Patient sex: F
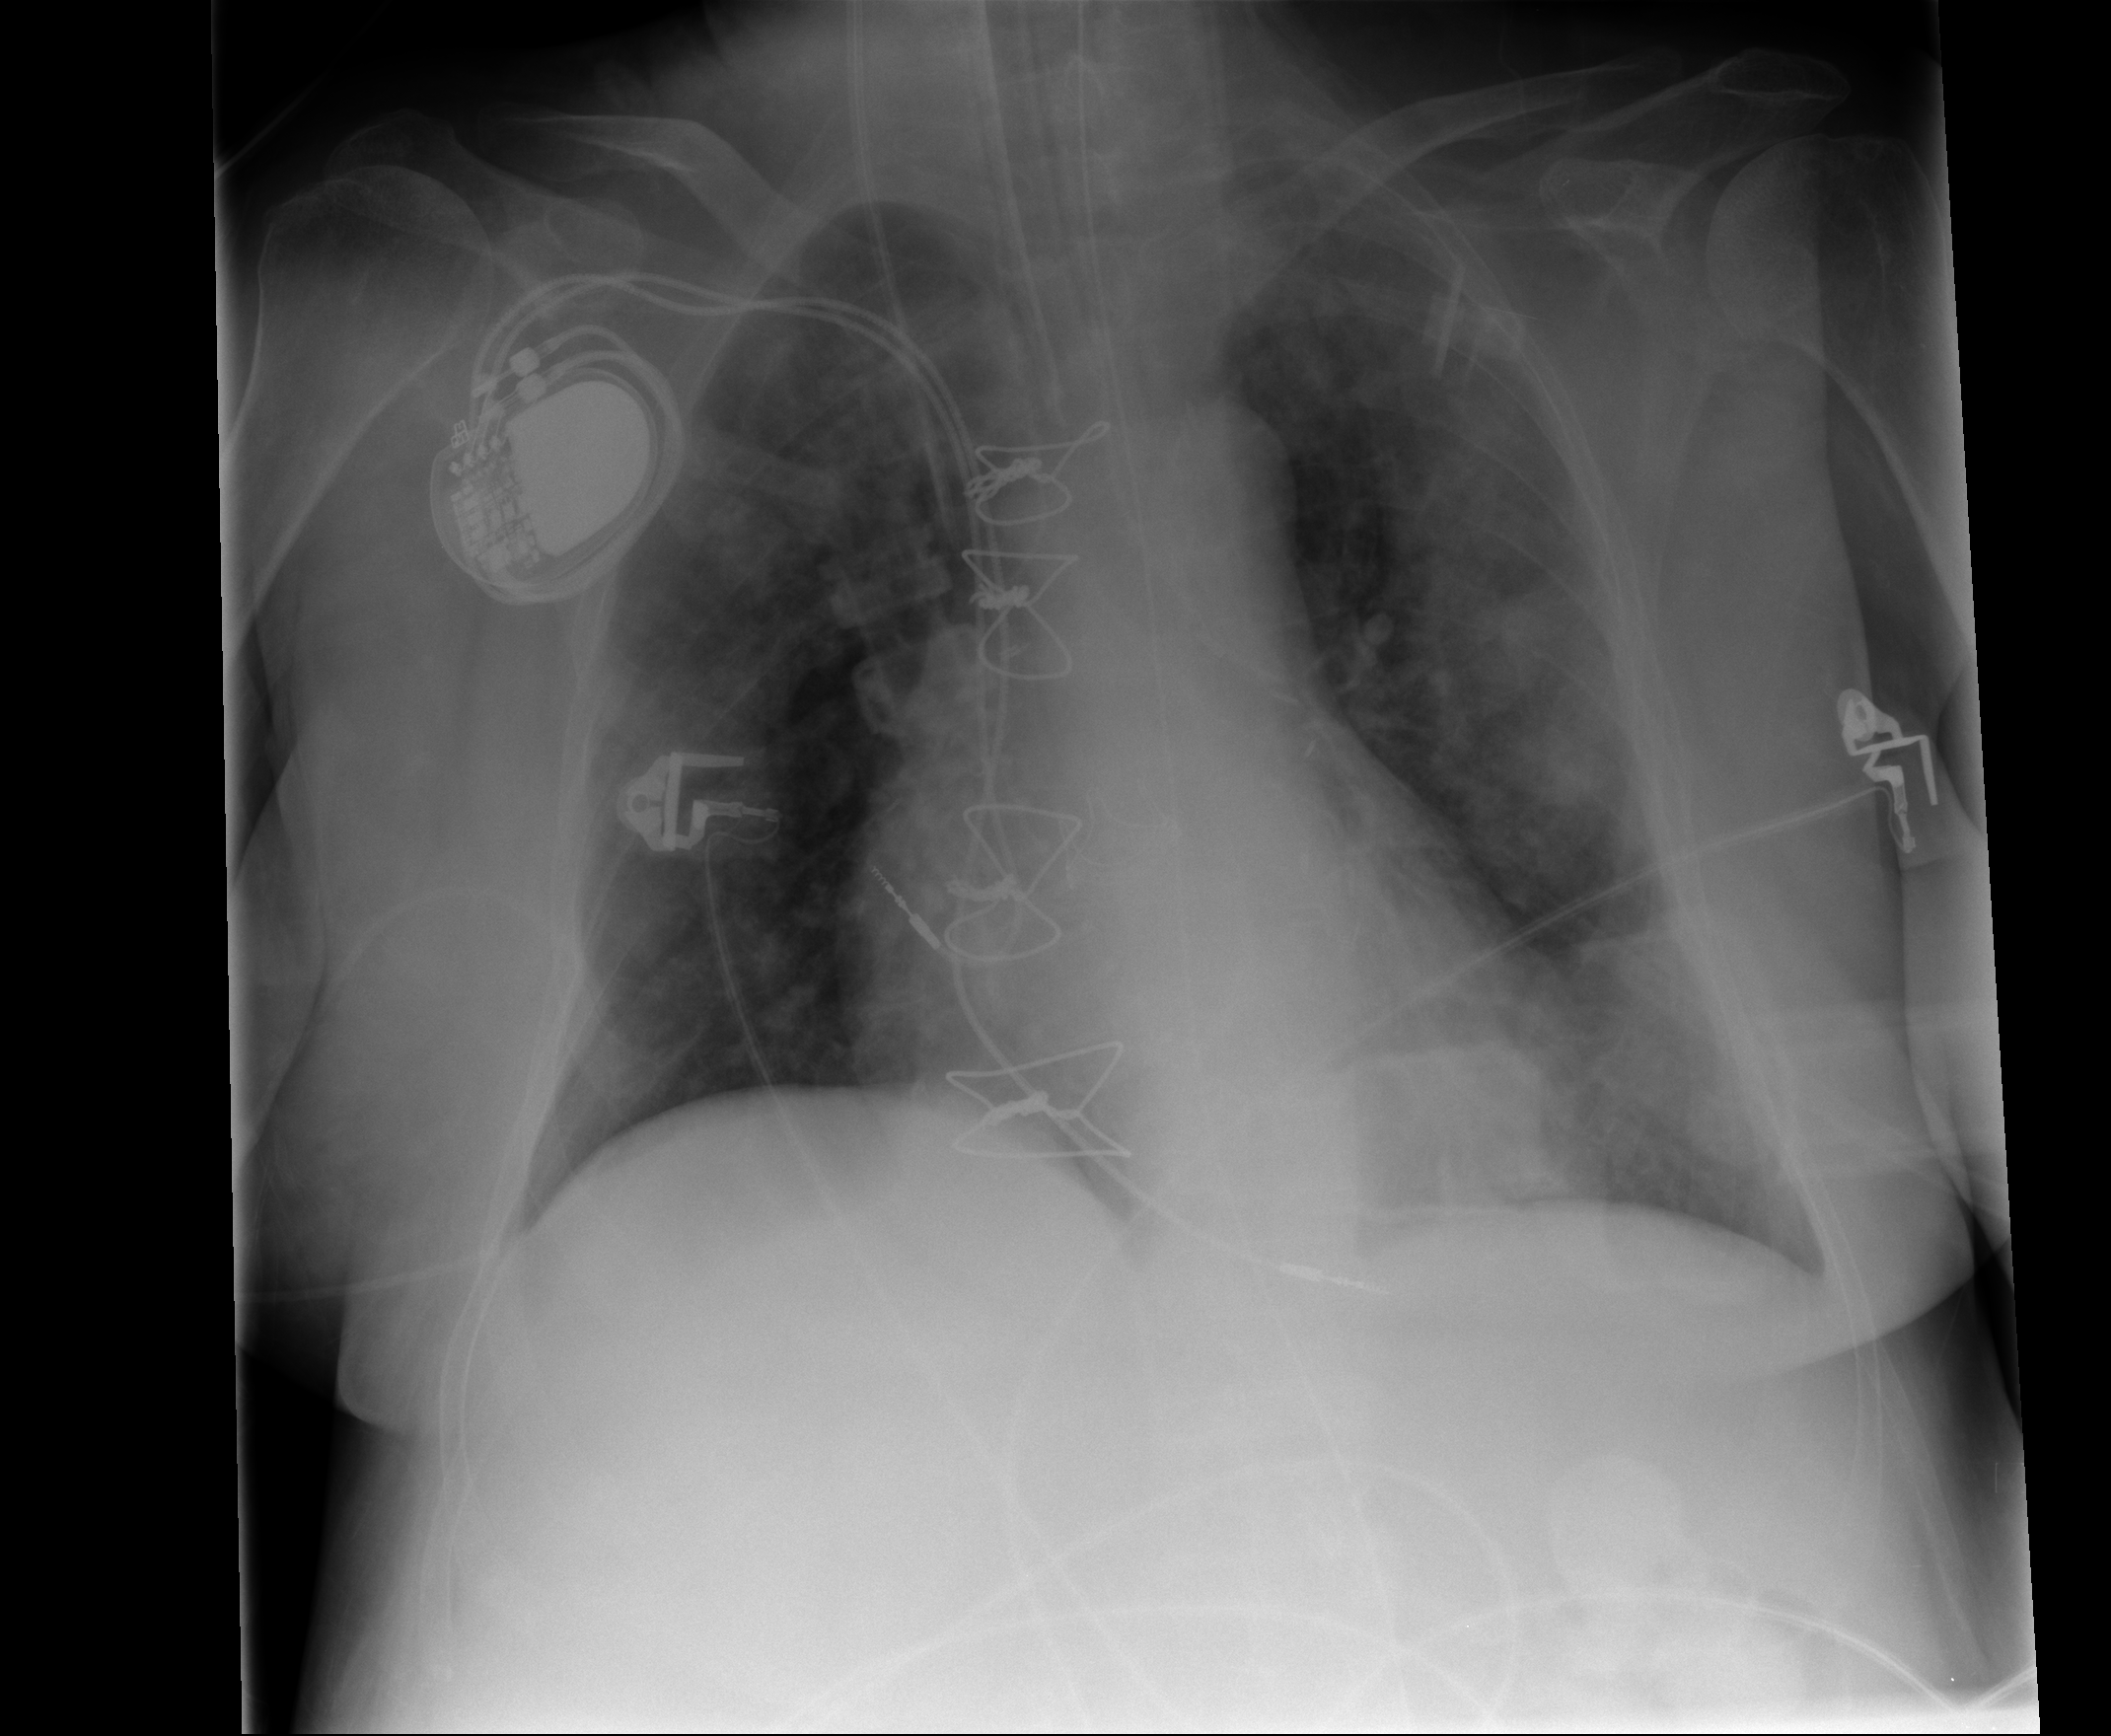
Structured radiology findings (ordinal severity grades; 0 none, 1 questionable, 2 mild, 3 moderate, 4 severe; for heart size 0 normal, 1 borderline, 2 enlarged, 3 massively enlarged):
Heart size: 1
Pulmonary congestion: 0
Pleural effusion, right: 0
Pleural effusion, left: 0
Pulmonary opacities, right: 2
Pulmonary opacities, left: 2
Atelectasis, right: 2
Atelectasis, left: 2